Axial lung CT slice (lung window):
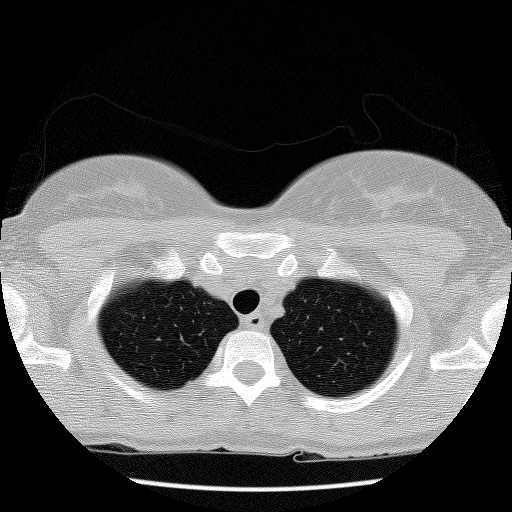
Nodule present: no